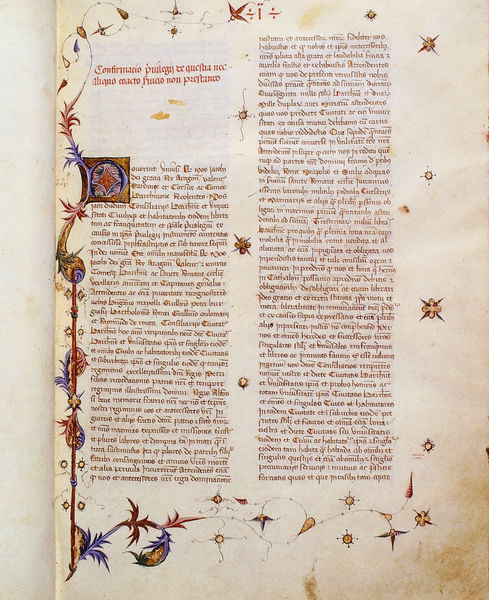
Titel: Llibre Vermell; genannt: Llibre de Santa Eulàlia
Schlagwörter: blau, gelb, blumen, rot, rahmen, gold, girlande, schrift, verzierung, buch, kreuz, sterne, handschrift, latein, buchmalerei, manuskript